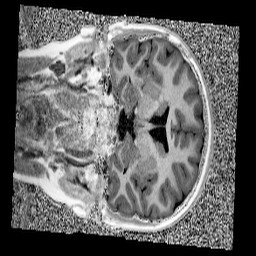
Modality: UNIT1
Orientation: coronal
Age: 9
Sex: male
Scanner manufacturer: siemens
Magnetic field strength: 3 T
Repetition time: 4 s
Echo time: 0.00299 s